【题型】解答题　【知识点】立体几何　【难度】easy
座落于杨浦滨江的世界技能博物馆由百年历史文化保护建筑改建而成，其中的支柱保留了原有的正八棱柱，既考虑了结构力学优势，又体现了对历史建筑的尊重和传承。如图，$O_1,O$ 分别为正八棱柱的上下两个底面的中心，已知 $OA=1, AA_1=4$。

(1) 求证：$BC \perp C_1F$；
(2) 求点 $O$ 到平面 $ACG_1$ 的距离。
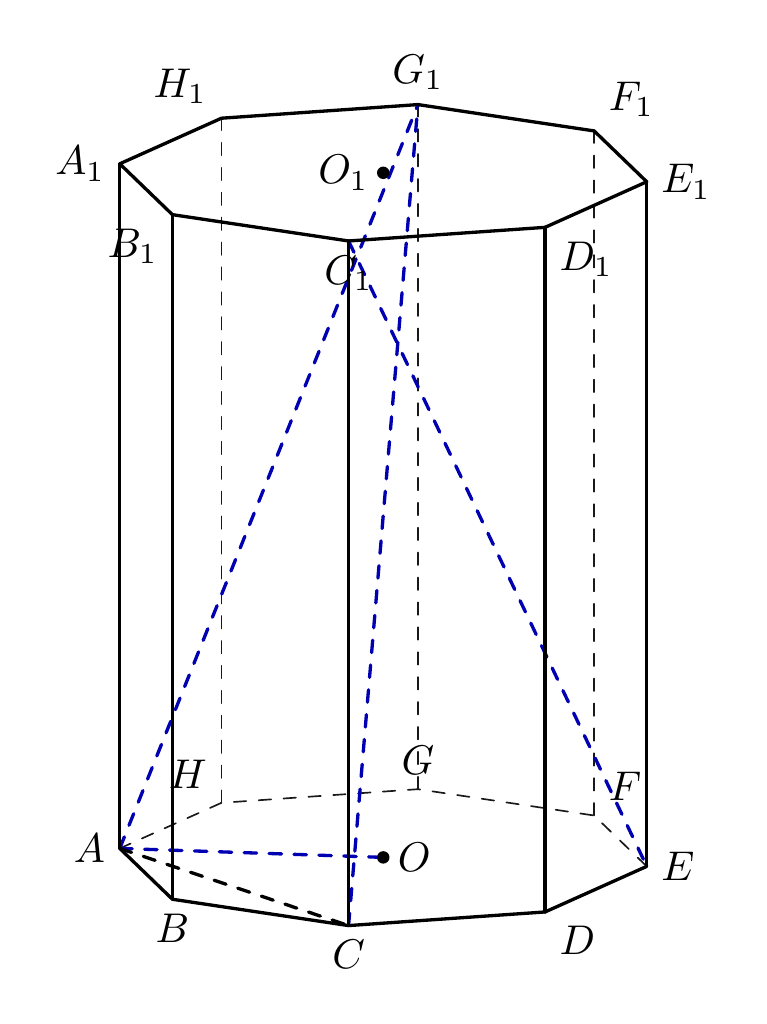
【解答】
\textbf{【详解】}

(1)

连接 $CF$，

因为底面为正八边形，所以 $CF \perp BC$，

又正八棱柱侧棱 $CC_1 \perp$ 底面 $ABCDEFGH$，$BC \subset$ 底面 $ABCDEFGH$，

所以 $CC_1 \perp BC$，

$CC_1 \cap CF = C, CC_1, CF \subset$ 平面 $CFC_1$，

所以 $BC \perp$ 平面 $CFC_1$，

又 $C_1F \subset$ 平面 $CFC_1$，所以 $BC \perp C_1F$。

(2)

连接 $OC, OG_1$，

因为 $OA=1, AA_1=4$，

由正八边形 $ABCDEFGH$ 的性质可得 $\angle AOB = \frac{360^\circ}{8} = 45^\circ$，$OC = OA = 1$，$GG_1$ 为 $G_1$ 到底面 $AOC$ 的距离，$GG_1 = 4$，

所以 $S_{\triangle AOC} = \frac{1}{2} \times 1 \times 1 = \frac{1}{2}$，

由勾股定理可得，$AC^2 = AO^2 + CO^2 = 2$，

又 $AG_1^2 = AC^2 = 2$，所以 $AG_1 = \sqrt{2 + 16} = \sqrt{18} = 3\sqrt{2}$，

又 $CG = 2AO = 2$，所以 $CG_1 = \sqrt{4 + 16} = \sqrt{20} = 2\sqrt{5}$，

因为 $AC^2 + AG_1^2 = CG_1^2$，所以 $AC \perp AG_1$，即 $S_{\triangle ACG_1} = \frac{1}{2} \times \sqrt{2} \times 3\sqrt{2} = 3$，

设点 $O$ 到平面 $ACG_1$ 的距离为 $d$，

则 $V_{O-ACG_1} = V_{G_1-OAC}$，即 $\frac{1}{3} \times S_{\triangle ACG_1} \cdot d = \frac{1}{3} \times S_{\triangle AOC} \times 4$，即 $3d = 2$，

解得 $d = \frac{2}{3}$，所以点 $O$ 到平面 $ACG_1$ 的距离为 $\frac{2}{3}$。

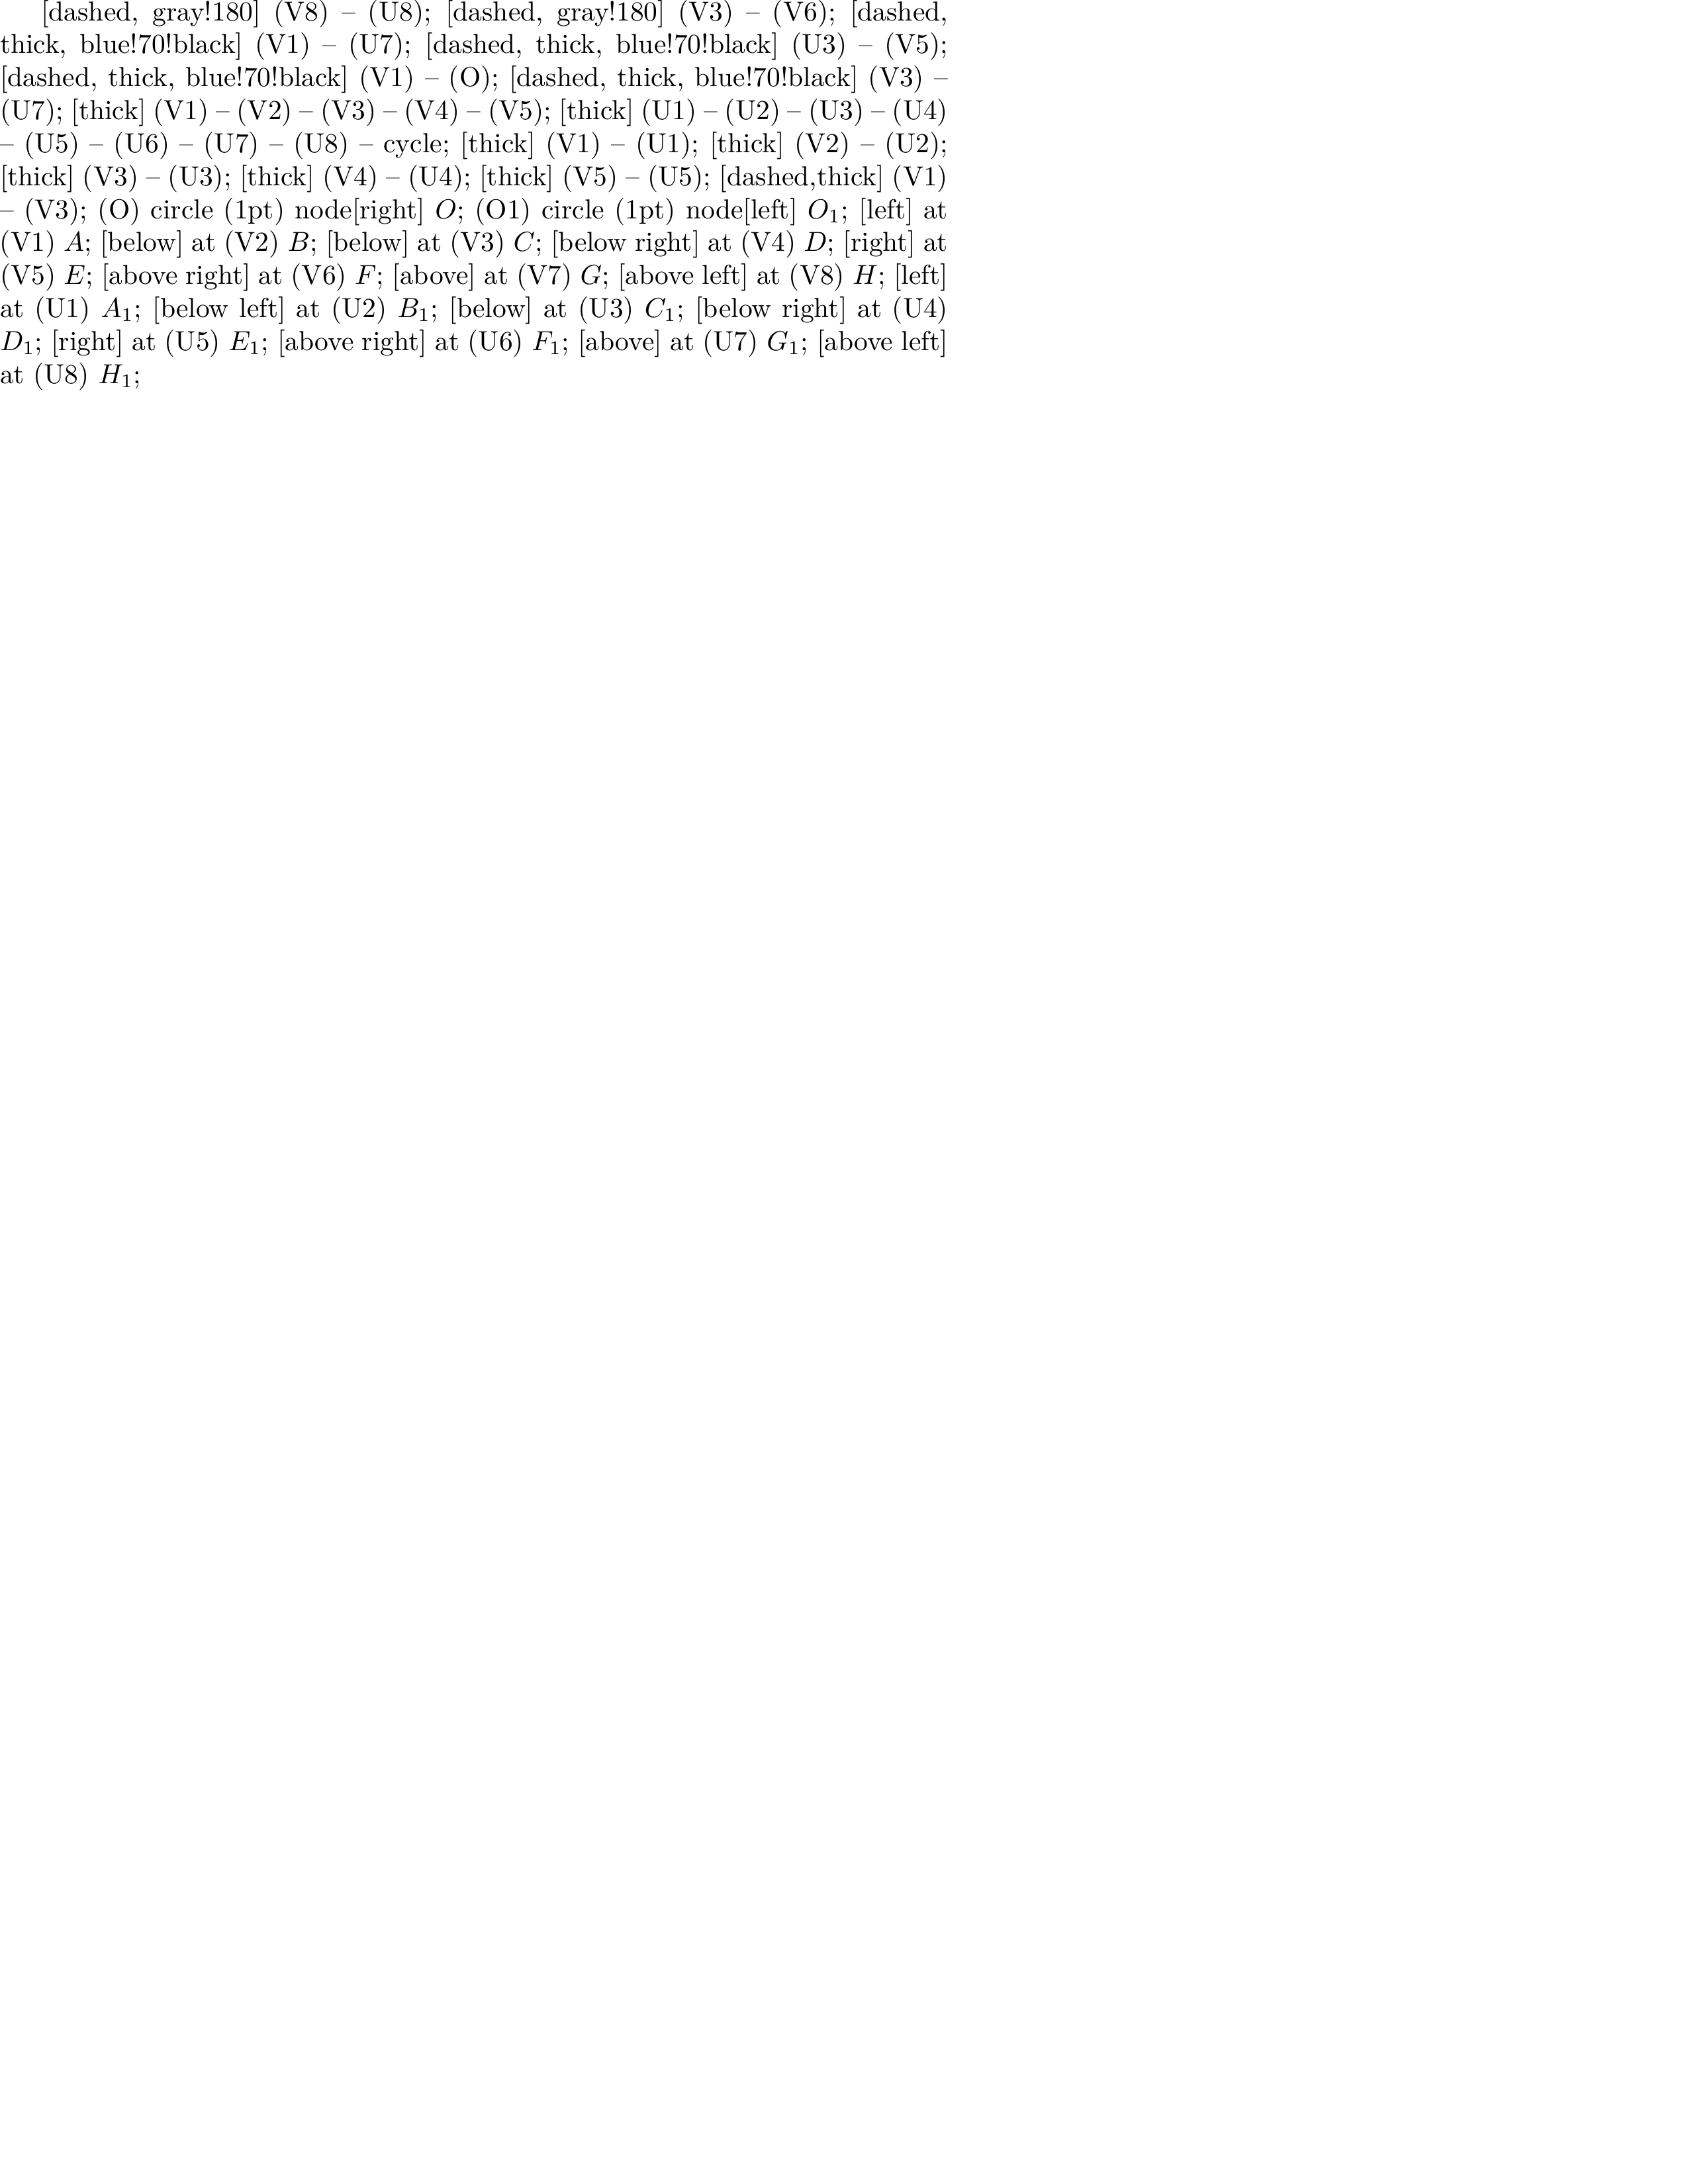
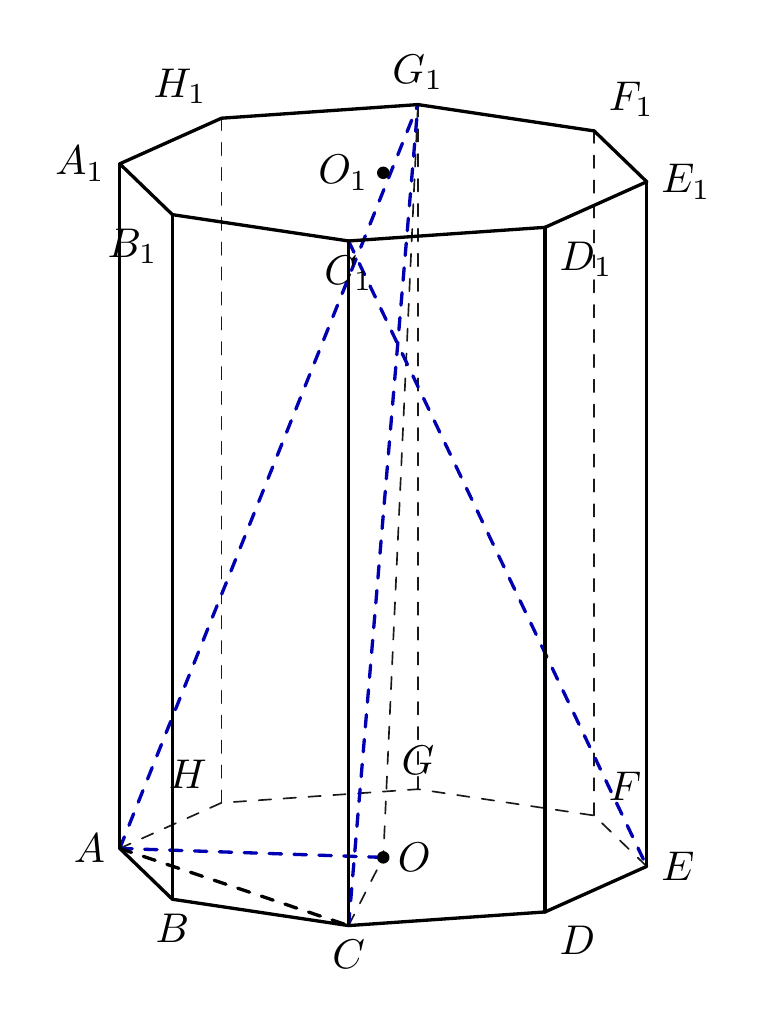